Question: Notepad++ seems to be underlining tags, both opening and closing, but i've only found one instance of it so far, anyone know what causes it?

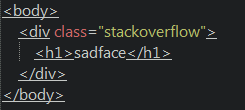
Answer: I had the same problem while using notepad++ in Windows 8. I found that in the settings hyperlinks were activated. This solved the issue for me.